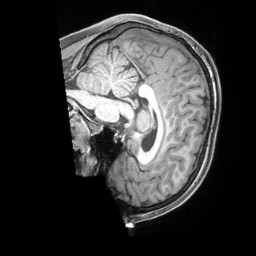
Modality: T1w
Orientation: sagittal
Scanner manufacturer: siemens
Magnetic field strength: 3 T
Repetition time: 2.4 s
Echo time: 0.00224 s